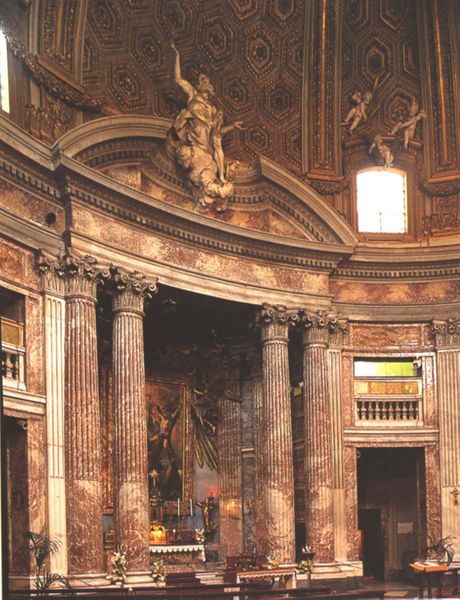
Titel: Rom, S. Andrea al Quirinale
Künstler: Giovanni Lorenzo Bernini
Standort: Rom, S. Andrea al Quirinale (EU - I - Latium)
Schlagwörter: flügel, gemälde, nackt, schatten, braun, fenster, licht, marmor, säule, säulen, tisch, tür, gebäude, rot, arme, barock, bild, hände, innenraum, kirche, gold, innen, pflanzen, engel, kanneliert, putte, skulptur, statue, balkon, spanien, figuren, kuppel, kerzen, palme, stufen, plastik, tor, kreuz, münchen, balustrade, dom, altar, kapitelle, kathedrale, rom, kapitell, fries, portal, sims, katheder, skulpturen, plastiken, statuen, jesus, ionisch, fresken, chor, kapelle, dorisch, putten, ornamentik, korinthisch, waben, sakralbau, kirhce, kriche, kannelure, rundkuppel, andreas, säuen, kannelüre, fotografe, händde, belrin